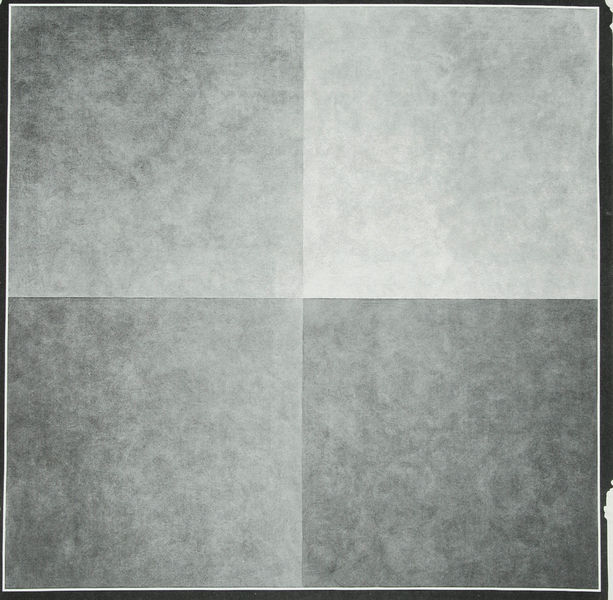
Titel: Installation Lawrence Olivier Gallery, Philadelphia - Rectangles
Künstler: Sol Lewitt
Schlagwörter: dunkel, gemälde, schatten, grau, hell, licht, mitte, schwarz, weiss, zeichnung, schleier, malerei, rahmen, bild, figur, klar, ecke, pflaster, abstrakt, fläche, flächen, modern, graphik, linien, amerika, rand, streng, foto, masserung, vier, dunkelgrau, helligkeit, kreuz, übergang, linie, form, radierung, graphisch, photo, ecken, quadrate, geometrisch, kaputt, meliert, hellgrau, fleckig, usa, abstufung, schlieren, sol, ungegenständlich, verlauf, geometrie, lewitt, quadrat, viereck, vierecke, konstruktivismus, teilung, geteilt, angeschlagen, sol lewitt, minimal art, lnie, viergeteilt